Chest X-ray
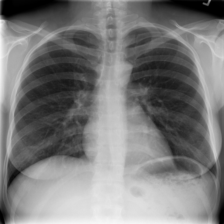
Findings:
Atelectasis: negative
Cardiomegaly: negative
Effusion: negative
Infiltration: negative
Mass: negative
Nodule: negative
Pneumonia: negative
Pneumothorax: negative
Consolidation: negative
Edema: negative
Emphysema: negative
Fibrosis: negative
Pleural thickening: negative
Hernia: negative